Chest X-ray:
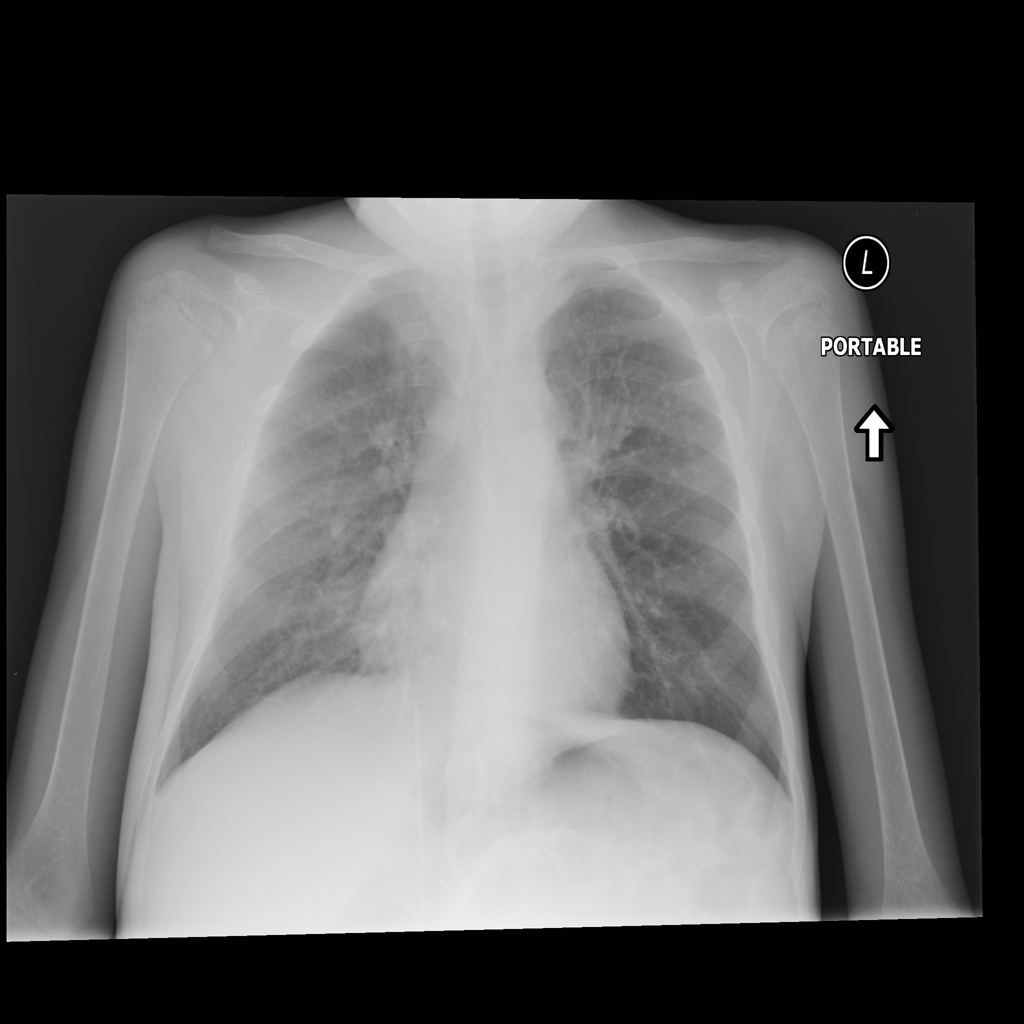
Findings: Consolidation
No abnormal finding: no